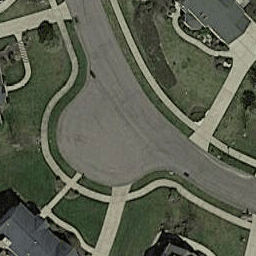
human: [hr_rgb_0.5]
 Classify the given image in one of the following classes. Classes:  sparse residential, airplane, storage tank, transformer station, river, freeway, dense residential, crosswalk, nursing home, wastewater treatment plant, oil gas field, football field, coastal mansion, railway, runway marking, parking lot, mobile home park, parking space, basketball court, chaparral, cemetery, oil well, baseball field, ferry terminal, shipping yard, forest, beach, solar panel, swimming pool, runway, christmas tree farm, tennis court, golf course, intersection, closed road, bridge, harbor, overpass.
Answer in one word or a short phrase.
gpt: closed road